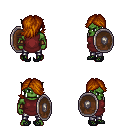
a pixel art fantasy rpg character, male body template, orc, green skin, maroon tunic, metal pants, brunette swoop hairstyle, cloth bracers, ghillies, shield, four views (front, back, left, right), 2x2 character sprite sheet, small pixel art, hard edges, no anti-aliasing